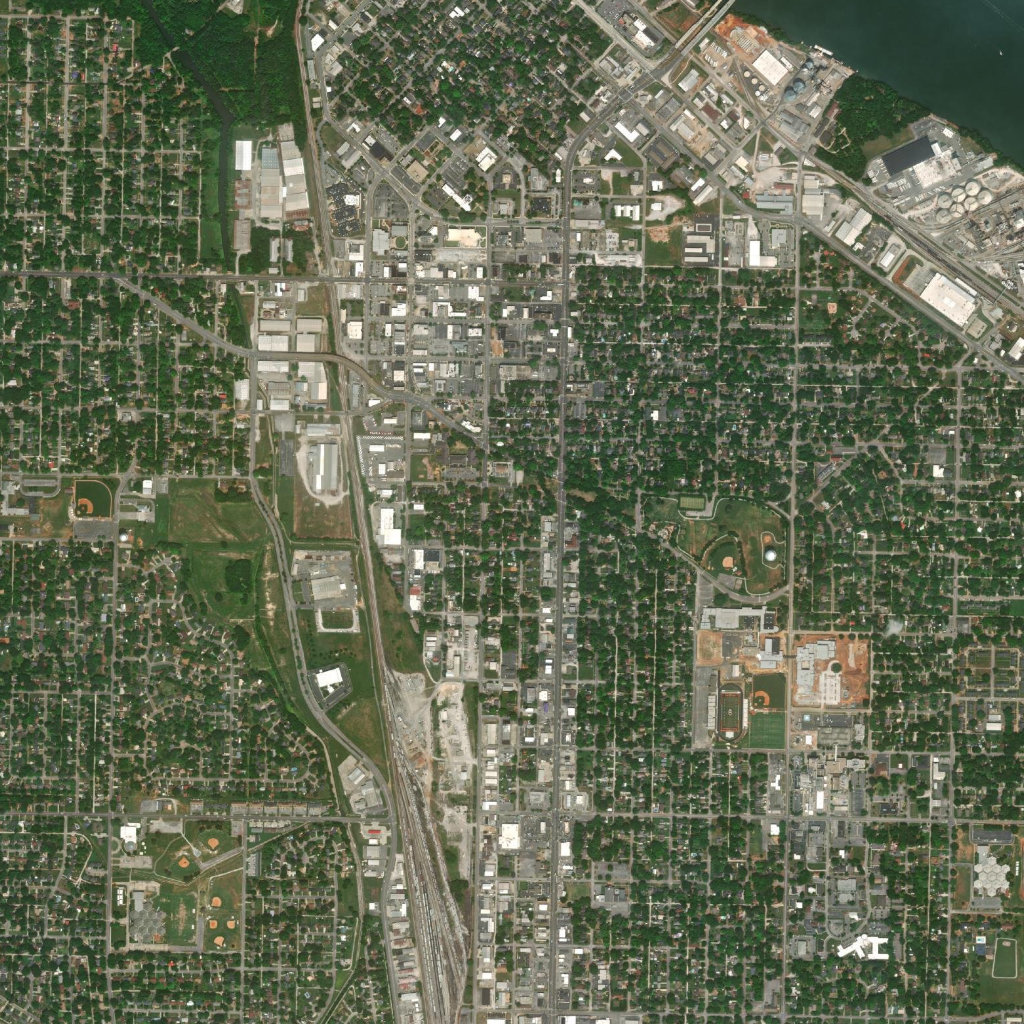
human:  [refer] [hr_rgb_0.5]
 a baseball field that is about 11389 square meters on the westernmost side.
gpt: <box>[[7, 46, 10, 50, 0]]</box>